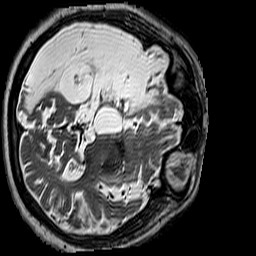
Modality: T2w
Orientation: axial
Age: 55
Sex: male
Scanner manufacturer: siemens
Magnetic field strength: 3 T
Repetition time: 3.2 s
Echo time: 0.212 s